Field crop: tomato
Growth stage: 1
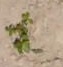
Species: portulaca